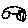
Label: car